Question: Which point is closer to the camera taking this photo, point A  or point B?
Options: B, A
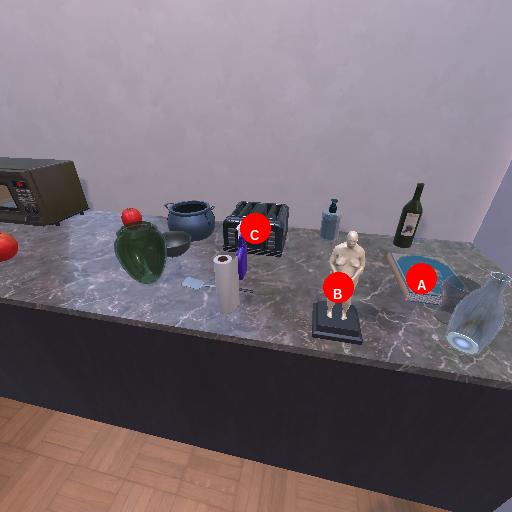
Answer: B